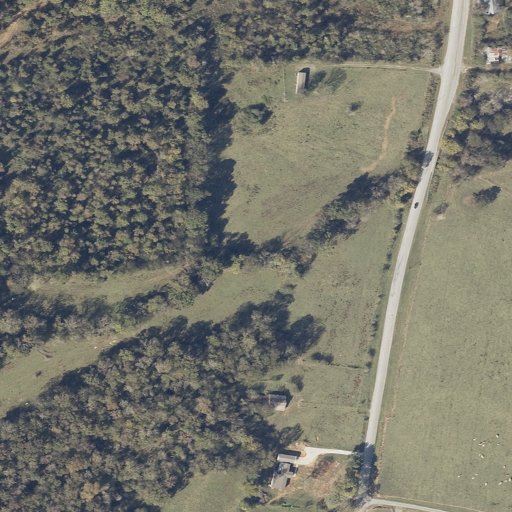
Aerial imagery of valley in Alabama named Gandy Hollow containing pasture, deciduous forest, shrub, grassland, open development, mixed forest, low intensity development, and medium intensity development